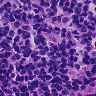
Metastatic tissue present: no